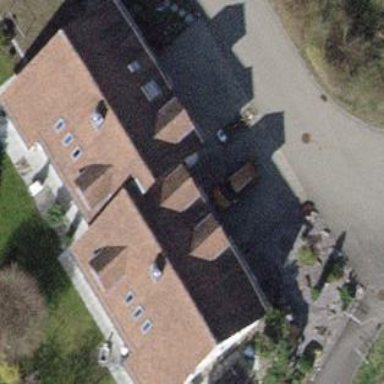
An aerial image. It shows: Semi-detached house with gabled roof.